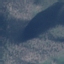
Label: HerbaceousVegetation